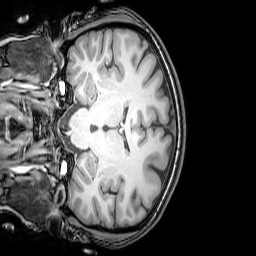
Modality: T1w
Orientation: coronal
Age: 24
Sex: female
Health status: healthy
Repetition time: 0.081 s
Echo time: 0.037 s